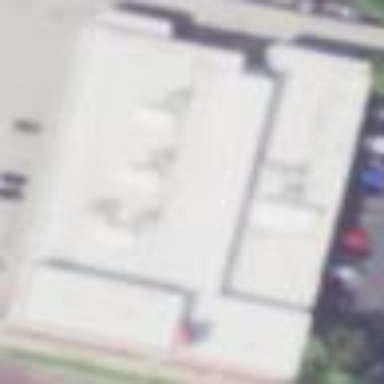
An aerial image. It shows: Building.